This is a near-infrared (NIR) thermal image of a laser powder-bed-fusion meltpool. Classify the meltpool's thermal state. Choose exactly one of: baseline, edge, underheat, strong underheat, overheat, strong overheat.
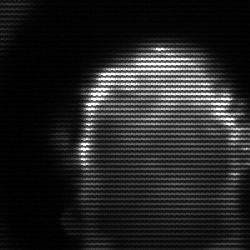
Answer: baseline